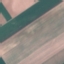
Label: AnnualCrop